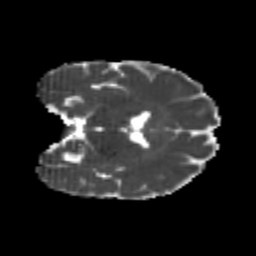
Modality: MD
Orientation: coronal
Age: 22
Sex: female
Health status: healthy
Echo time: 0.074 s